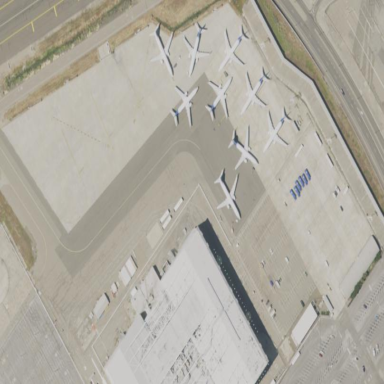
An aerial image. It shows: Apron at the airport.